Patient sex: M
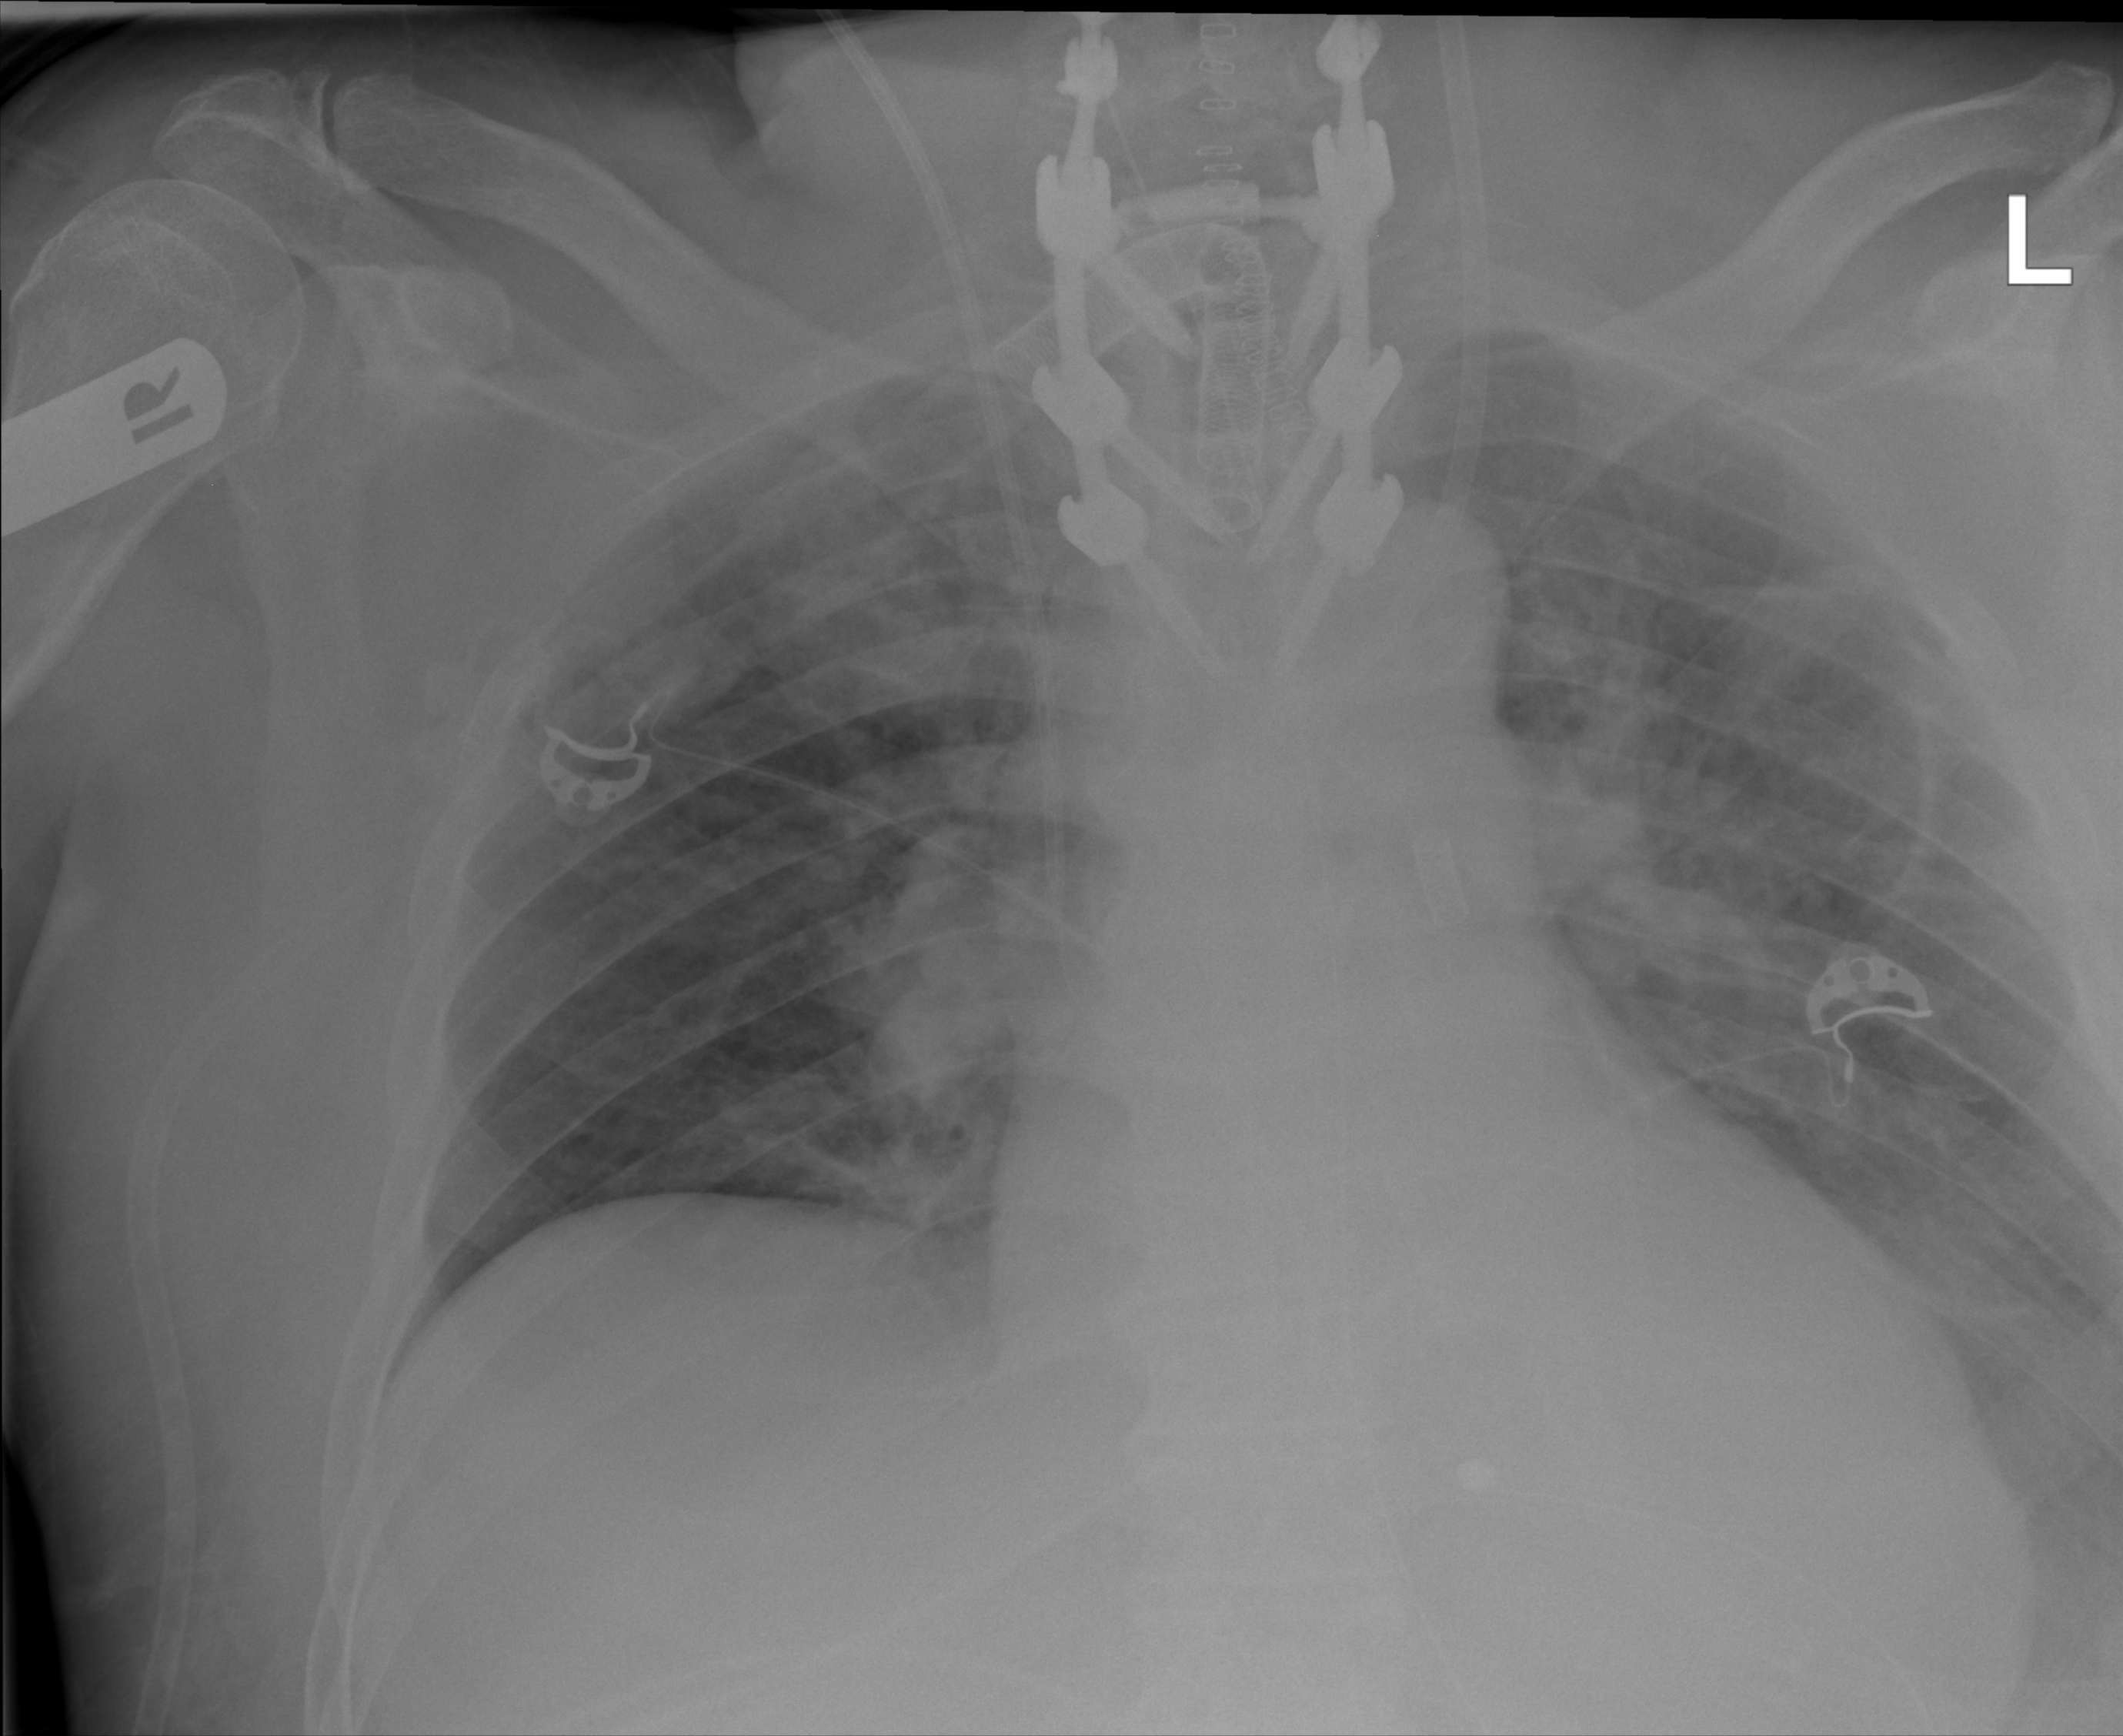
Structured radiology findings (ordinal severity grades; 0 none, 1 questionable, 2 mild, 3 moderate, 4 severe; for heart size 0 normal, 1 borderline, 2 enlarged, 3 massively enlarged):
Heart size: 0
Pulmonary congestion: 0
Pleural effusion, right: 0
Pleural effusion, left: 2
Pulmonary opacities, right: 0
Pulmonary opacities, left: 0
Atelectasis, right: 0
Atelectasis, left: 2